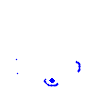
Particle: electron